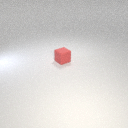
small red rubber cube